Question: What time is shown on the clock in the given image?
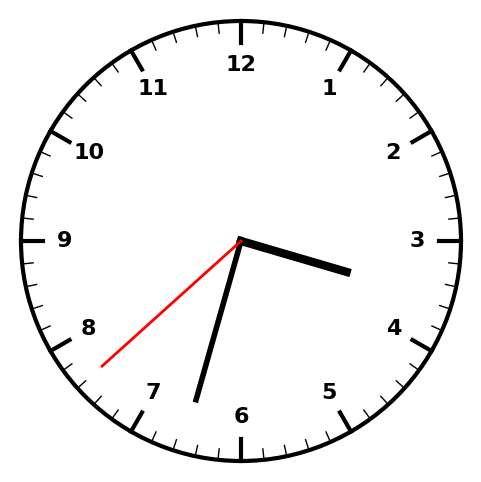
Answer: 03:32:38